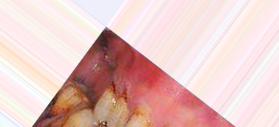
Condition: Tooth Discoloration